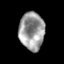
Tissue: skin
Cell type: Epithelial cells
Senescence score: 0.2349
Nuclear area (px): 930
Mean DAPI intensity: 155.252